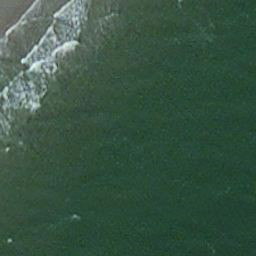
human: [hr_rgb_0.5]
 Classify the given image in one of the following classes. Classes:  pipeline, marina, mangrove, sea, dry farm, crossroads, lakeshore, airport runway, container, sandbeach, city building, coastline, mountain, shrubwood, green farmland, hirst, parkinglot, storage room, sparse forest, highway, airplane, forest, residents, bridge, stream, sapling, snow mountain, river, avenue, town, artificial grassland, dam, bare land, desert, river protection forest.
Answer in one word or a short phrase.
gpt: sea